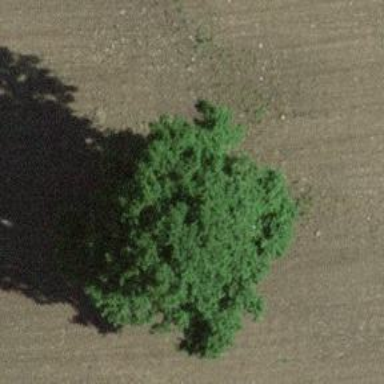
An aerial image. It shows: Beautiful tree in nature.